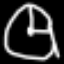
Label: clock